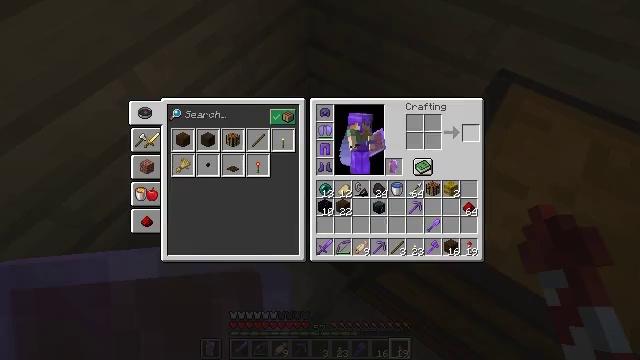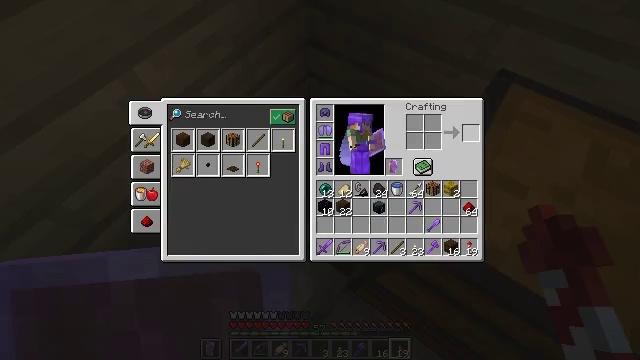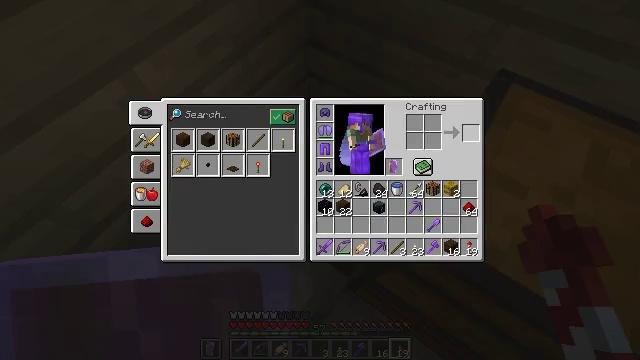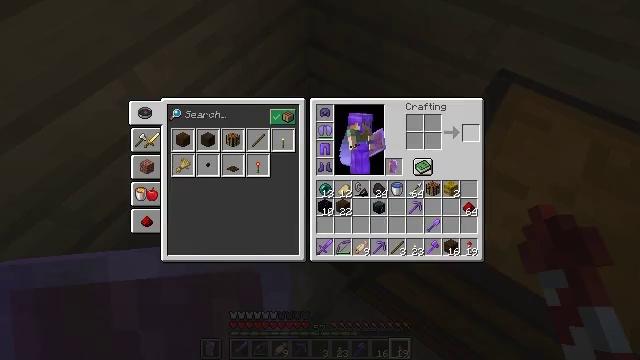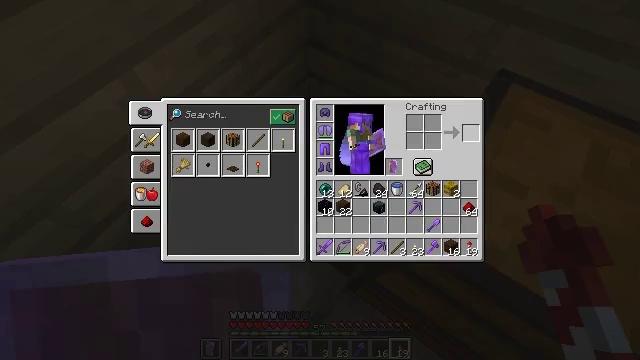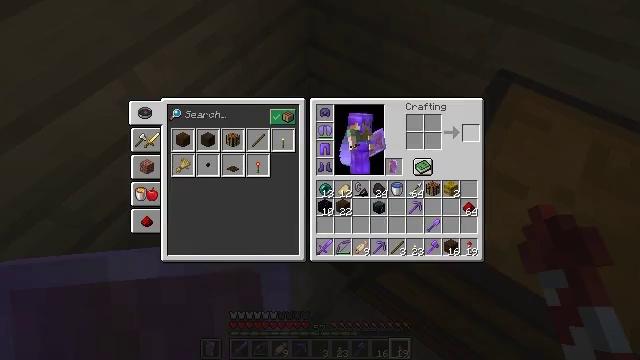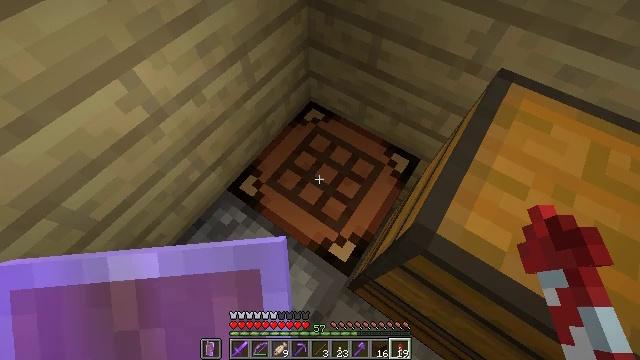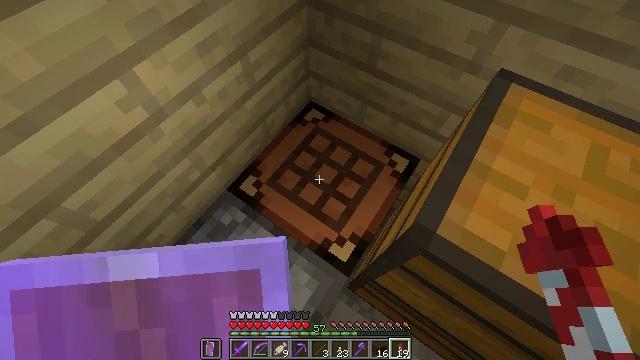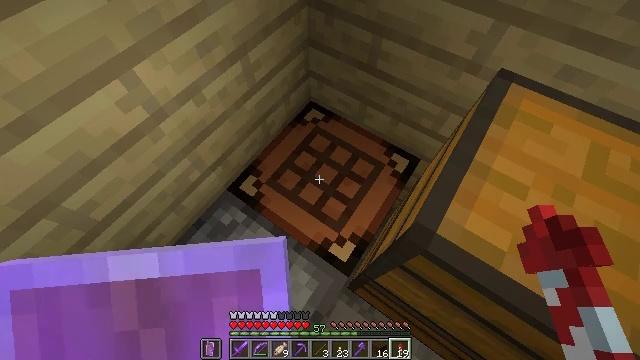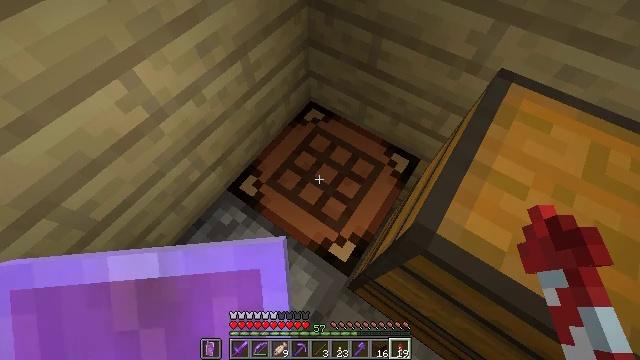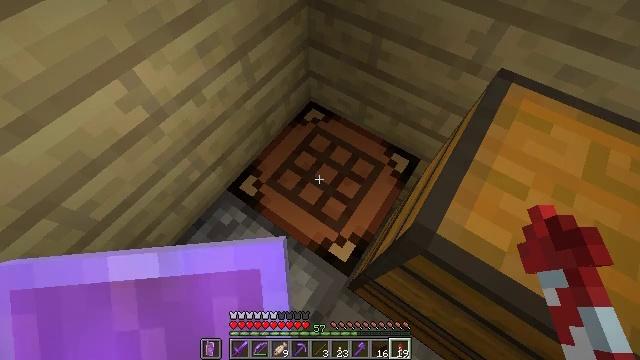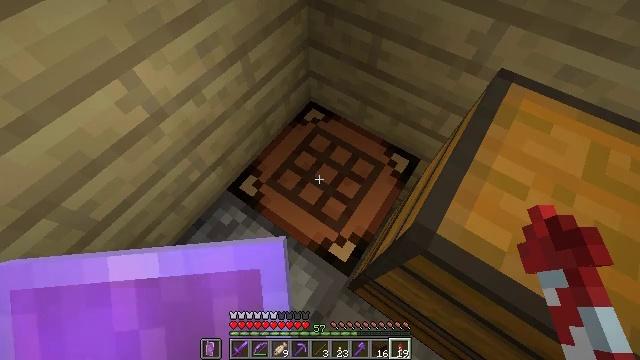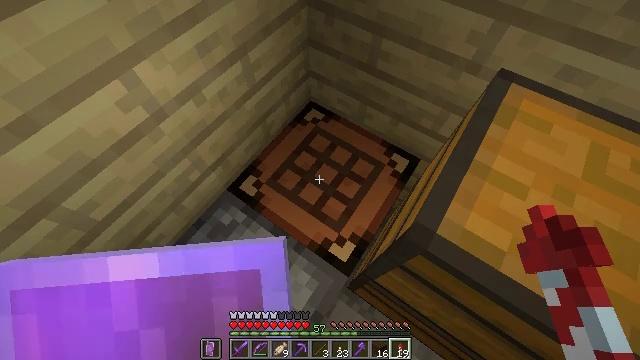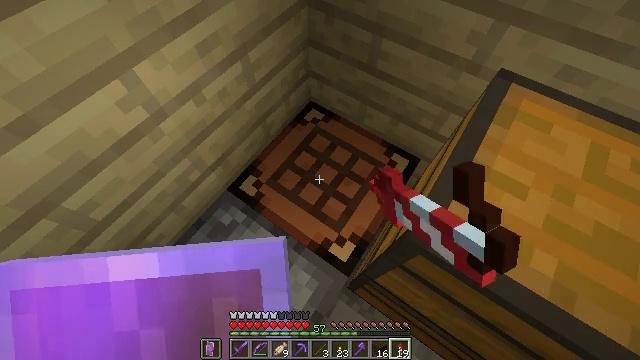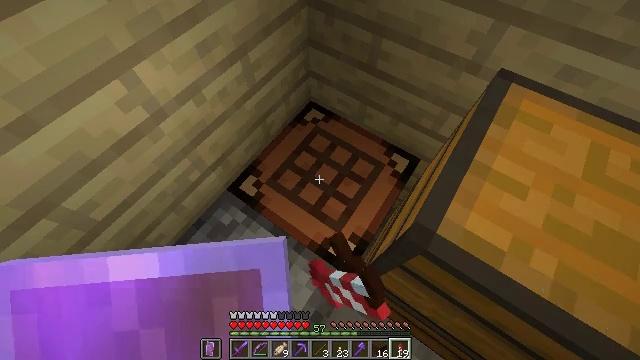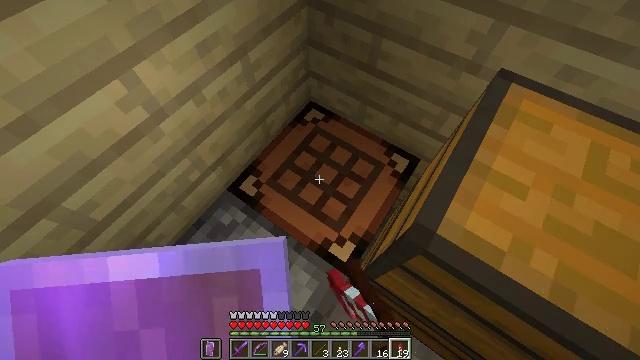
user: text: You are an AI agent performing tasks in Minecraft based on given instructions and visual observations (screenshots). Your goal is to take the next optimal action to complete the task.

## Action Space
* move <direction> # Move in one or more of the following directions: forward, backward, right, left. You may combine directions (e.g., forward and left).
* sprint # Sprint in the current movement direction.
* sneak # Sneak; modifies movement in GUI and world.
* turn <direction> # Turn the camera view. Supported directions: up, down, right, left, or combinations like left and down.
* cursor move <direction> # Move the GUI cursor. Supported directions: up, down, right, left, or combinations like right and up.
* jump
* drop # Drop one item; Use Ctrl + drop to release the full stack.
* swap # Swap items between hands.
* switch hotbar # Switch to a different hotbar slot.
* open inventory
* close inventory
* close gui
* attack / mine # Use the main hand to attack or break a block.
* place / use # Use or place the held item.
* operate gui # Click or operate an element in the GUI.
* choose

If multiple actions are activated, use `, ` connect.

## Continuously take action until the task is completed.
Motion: motion action
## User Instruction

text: Assemble a note block in the crafting table.
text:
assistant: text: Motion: no_op
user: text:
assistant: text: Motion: no_op
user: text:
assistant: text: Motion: no_op
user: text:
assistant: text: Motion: no_op
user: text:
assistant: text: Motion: no_op
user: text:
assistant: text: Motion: no_op
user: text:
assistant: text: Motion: no_op
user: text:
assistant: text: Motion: no_op
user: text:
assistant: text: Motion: no_op
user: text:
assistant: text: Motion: no_op
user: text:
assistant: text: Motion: no_op
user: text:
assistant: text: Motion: use / place
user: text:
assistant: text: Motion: use / place
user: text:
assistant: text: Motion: use / place
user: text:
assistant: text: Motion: no_op
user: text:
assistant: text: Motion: no_op
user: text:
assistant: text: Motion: no_op
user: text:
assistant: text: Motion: no_op
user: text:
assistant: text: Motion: no_op
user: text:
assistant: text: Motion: no_op
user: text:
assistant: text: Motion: turn left
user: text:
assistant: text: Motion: turn left
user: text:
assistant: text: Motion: turn left
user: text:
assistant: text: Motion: turn left
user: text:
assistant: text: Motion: no_op
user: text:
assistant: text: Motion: no_op
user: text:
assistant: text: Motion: no_op
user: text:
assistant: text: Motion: turn down
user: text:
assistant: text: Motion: turn down
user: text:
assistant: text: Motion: turn down